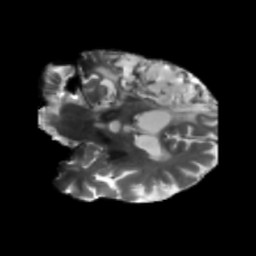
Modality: T2w
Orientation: coronal
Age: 55
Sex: male
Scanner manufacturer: siemens
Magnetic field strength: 3 T
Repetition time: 5.25 s
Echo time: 0.08 s